Question: Connecting a PostgreSQL database to PyCharm writes with hieroglyphs. What to do?
This is how it looks like:

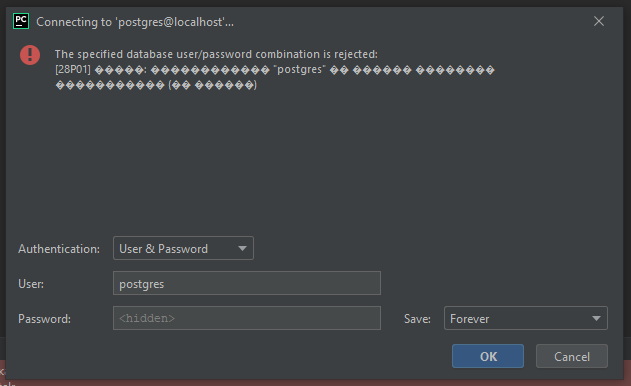
Answer: 'psql' uses the language from the locale in its environment. Change that to English, and you will have less trouble reading the messages. On a Linux system, you could set the 'LC_MESSAGES' environment variable to 'C'.